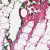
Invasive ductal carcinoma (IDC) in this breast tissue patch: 0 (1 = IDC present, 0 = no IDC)